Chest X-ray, PA view. Patient: 69 years old, sex M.
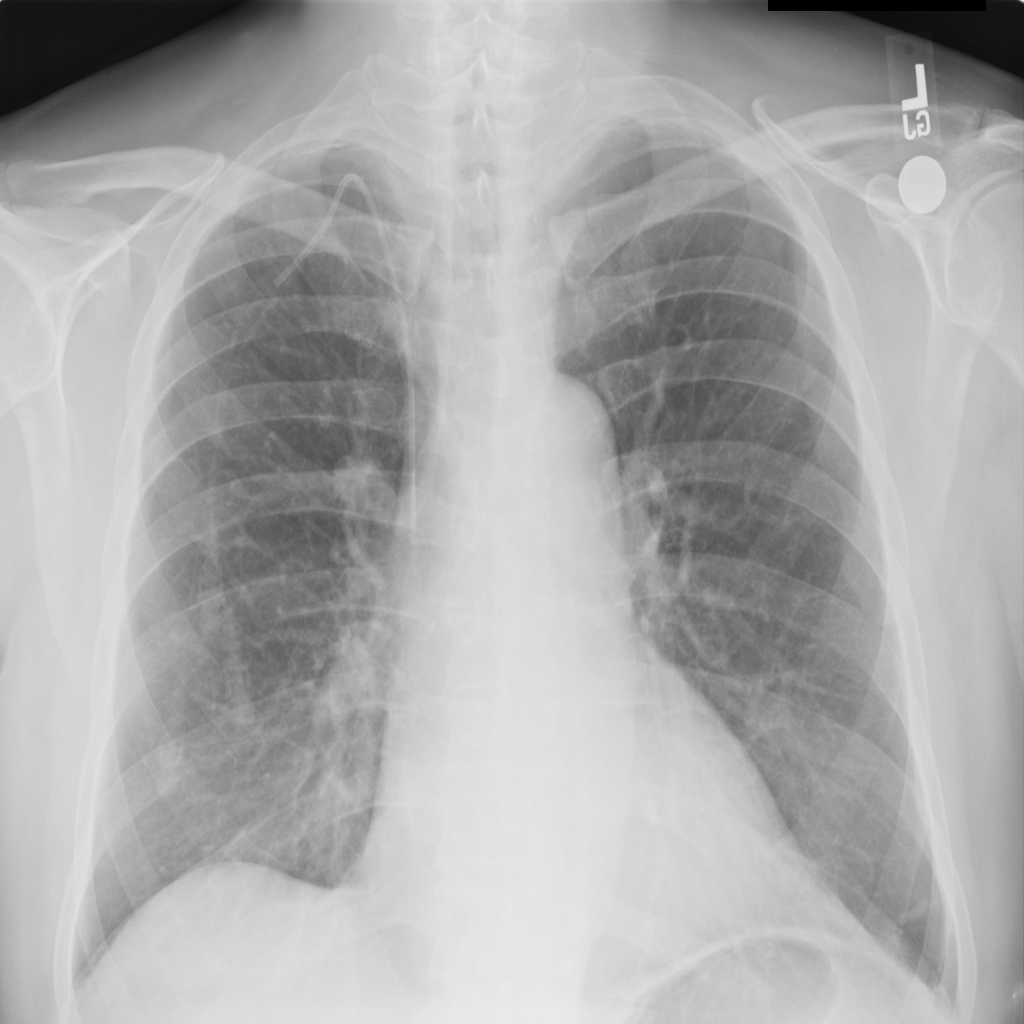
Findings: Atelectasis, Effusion